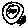
Label: star